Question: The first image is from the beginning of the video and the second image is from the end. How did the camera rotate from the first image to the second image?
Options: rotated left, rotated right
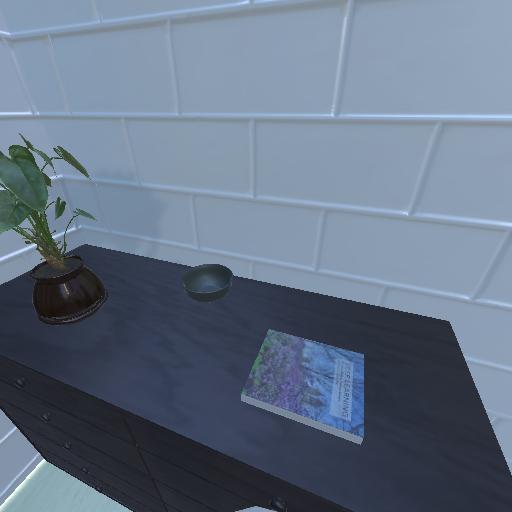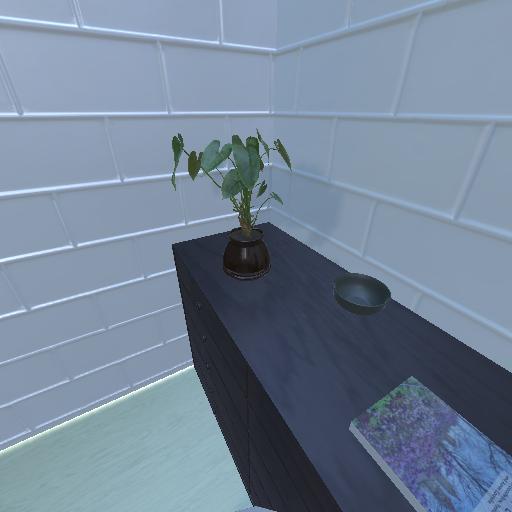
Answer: rotated left